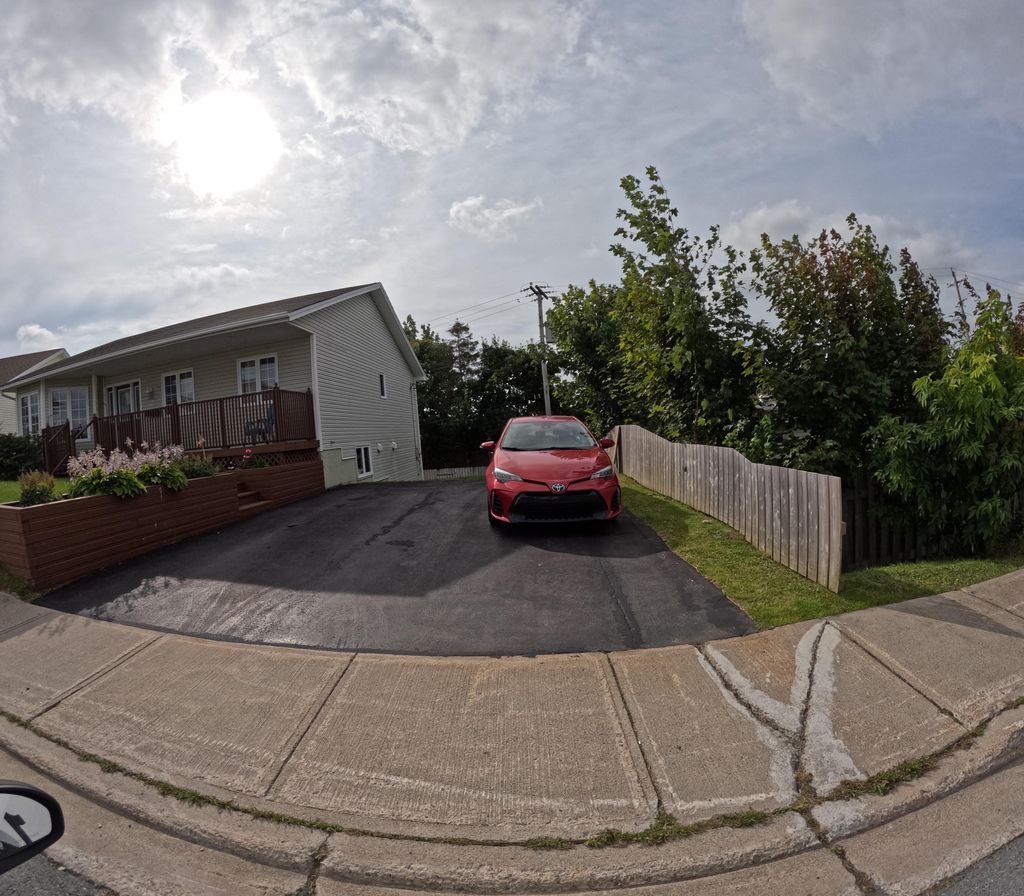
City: st_johns